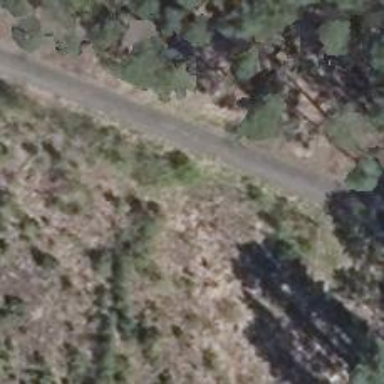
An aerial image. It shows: Track road with grade3 tracktype.